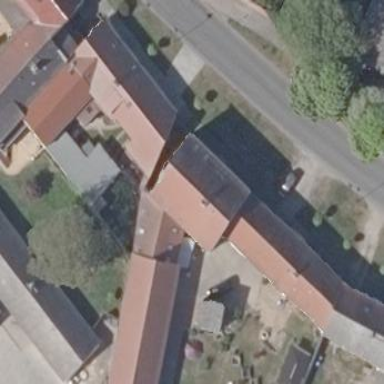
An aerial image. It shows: Building.